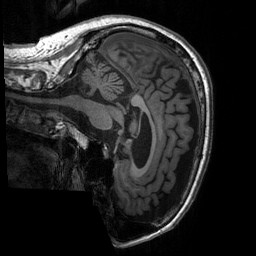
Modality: T1w
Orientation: sagittal
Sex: male
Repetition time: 1.95 s
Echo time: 0.026 s